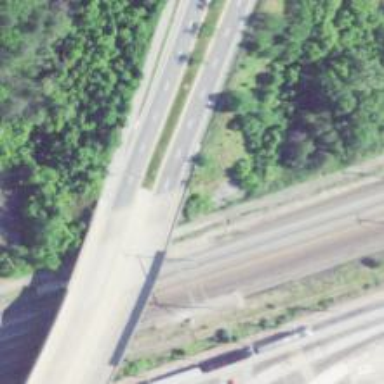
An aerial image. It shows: Bridge for trunk highway with expressway access.